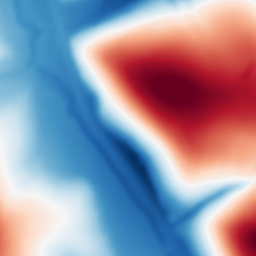
Category: multiscale
Decomposition family: dog
Decomposition parameters: sigma_low: 3
sigma_high: 100
Upsampling method: fft_zeropad
Upsampling parameters: scale: 4
Upsampling scale: 4